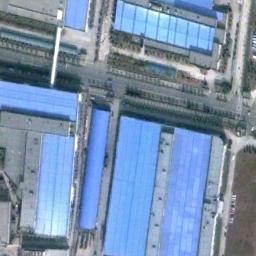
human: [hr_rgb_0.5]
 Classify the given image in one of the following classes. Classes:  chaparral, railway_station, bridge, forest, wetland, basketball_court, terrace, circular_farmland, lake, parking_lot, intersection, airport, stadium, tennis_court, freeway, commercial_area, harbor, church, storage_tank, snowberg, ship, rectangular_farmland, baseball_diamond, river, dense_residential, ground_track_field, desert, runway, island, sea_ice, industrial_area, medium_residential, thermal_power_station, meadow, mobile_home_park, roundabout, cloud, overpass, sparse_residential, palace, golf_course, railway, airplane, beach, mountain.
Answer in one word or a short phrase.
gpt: industrial_area